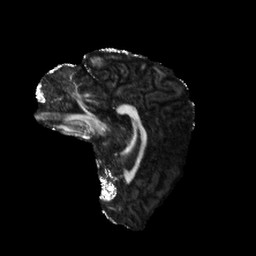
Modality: FA
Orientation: sagittal
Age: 27
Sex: female
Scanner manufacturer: siemens
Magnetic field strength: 6.98 T
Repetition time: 7.08 s
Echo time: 0.0756 s